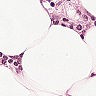
Metastatic tissue present: no